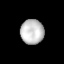
Tissue: lung
Cell type: Epithelial cells
Senescence score: 0.5415
Nuclear area (px): 559
Mean DAPI intensity: 194.655